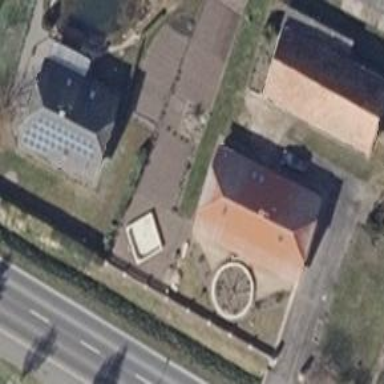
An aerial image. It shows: Building with hipped roof shape.